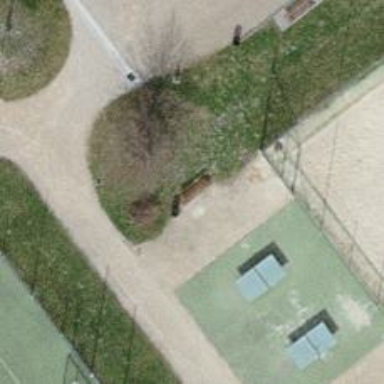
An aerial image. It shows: Bench for seating.